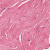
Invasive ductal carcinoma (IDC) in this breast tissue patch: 0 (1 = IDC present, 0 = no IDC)